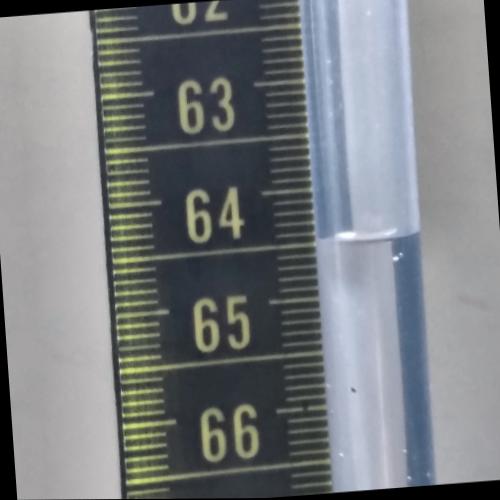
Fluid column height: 64.5 cm